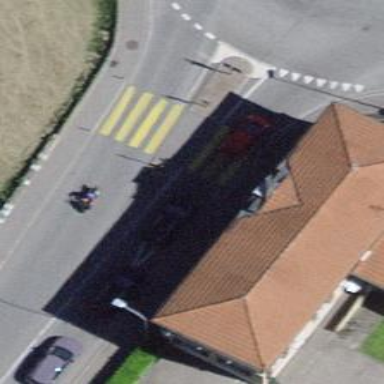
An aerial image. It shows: Zebra crossing on the road.